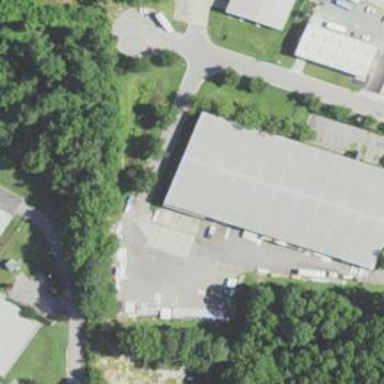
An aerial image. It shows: Hardware shop located in building.